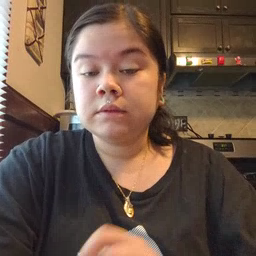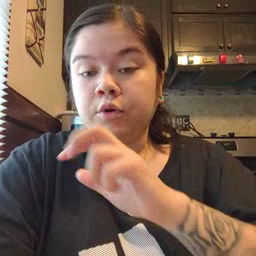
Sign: stairs